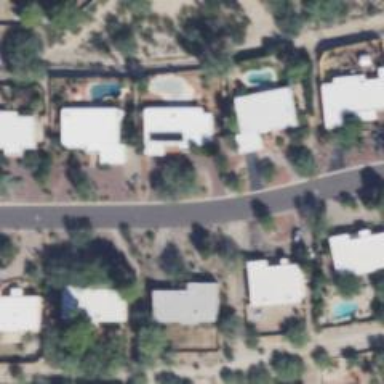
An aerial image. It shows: Alley classified as service road.